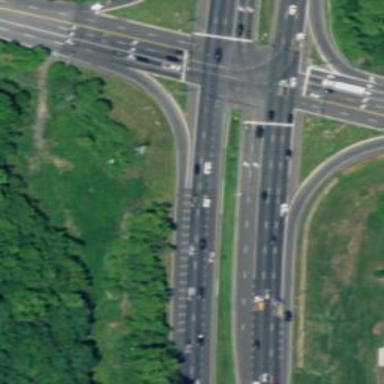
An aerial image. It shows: Trunk highway with expressway features.